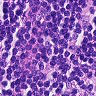
Metastatic tissue present: no